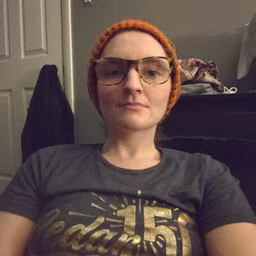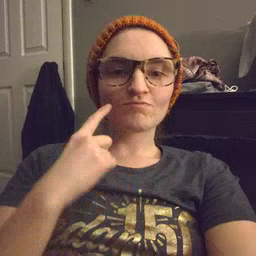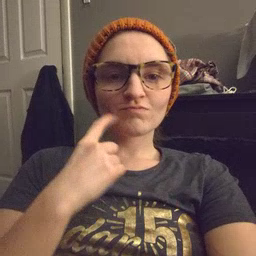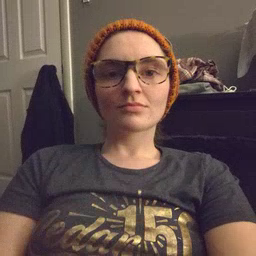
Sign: cheek